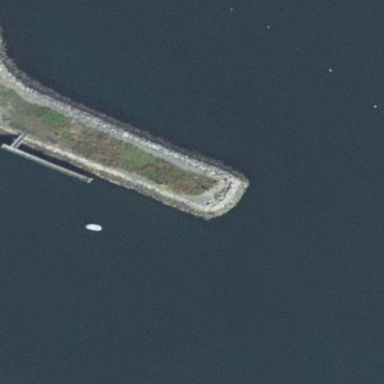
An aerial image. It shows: Breakwater constructed of rocks.